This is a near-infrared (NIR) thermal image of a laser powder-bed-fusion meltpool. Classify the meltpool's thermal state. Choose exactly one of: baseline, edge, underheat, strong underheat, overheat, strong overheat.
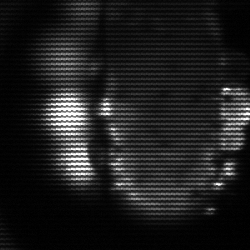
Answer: strong underheat